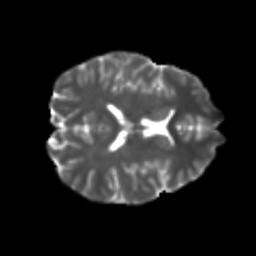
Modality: T2w
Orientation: axial
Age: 22
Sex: female
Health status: healthy
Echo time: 0.074 s